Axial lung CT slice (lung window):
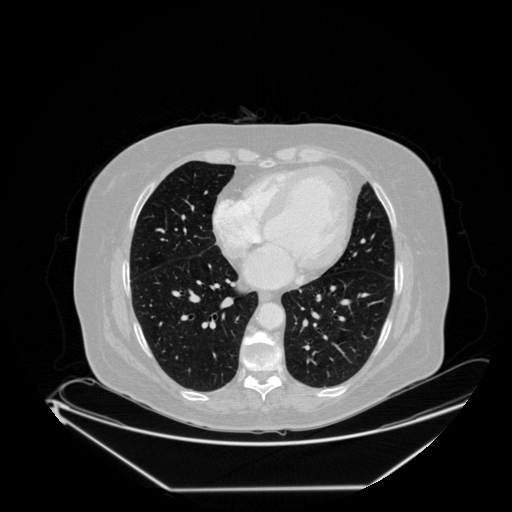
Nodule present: no